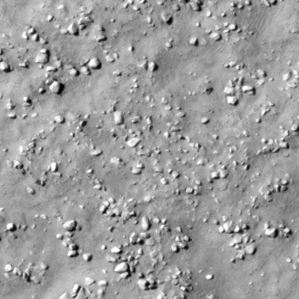
Label: non_frost